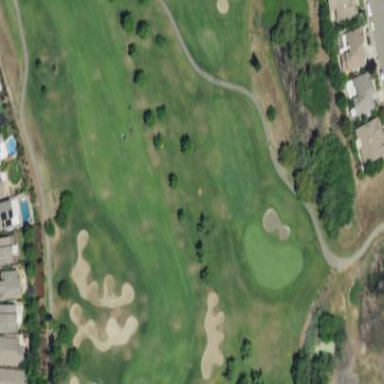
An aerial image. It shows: Golf fairway surrounded by grass.